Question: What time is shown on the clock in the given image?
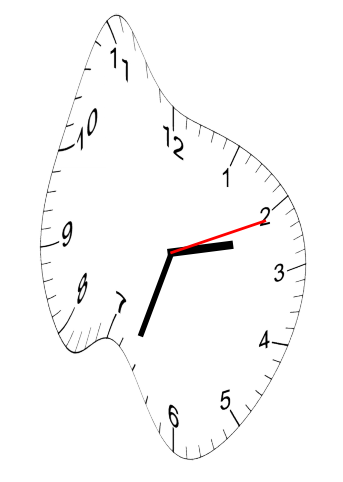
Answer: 02:33:11